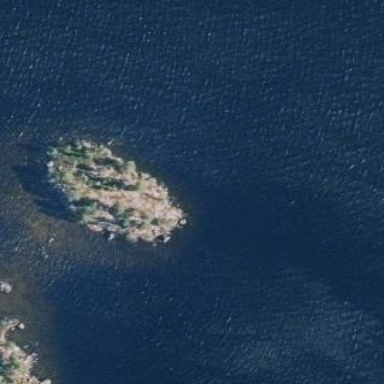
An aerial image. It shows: Islet.